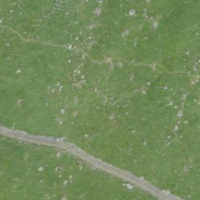
EUNIS habitat code: 23
Species observed at this site:
Marmota marmota